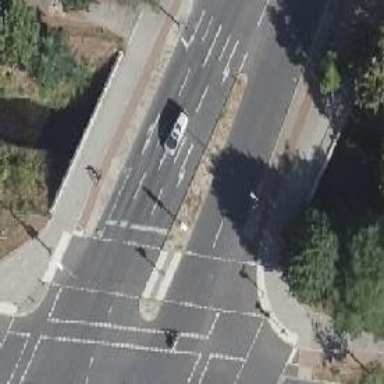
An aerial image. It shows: Secondary road with asphalt surface. There is cycle track on the right side.